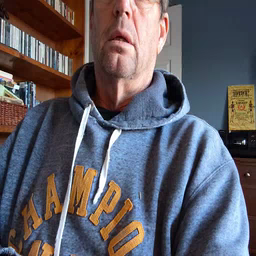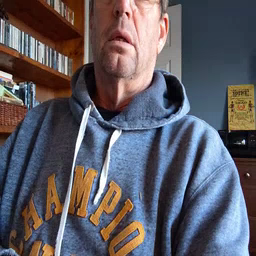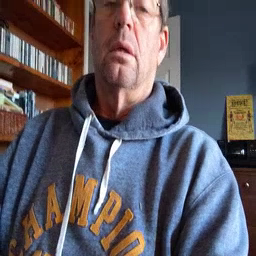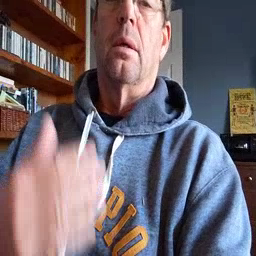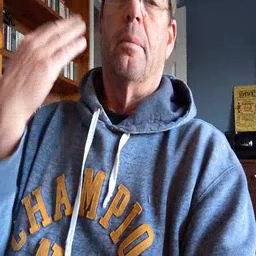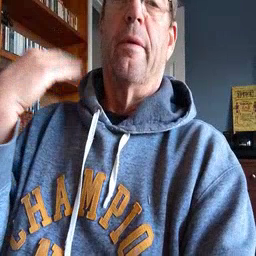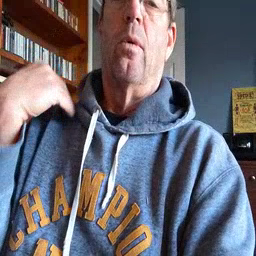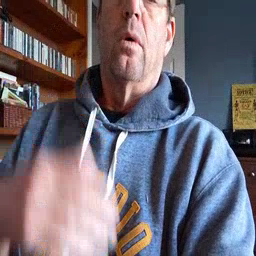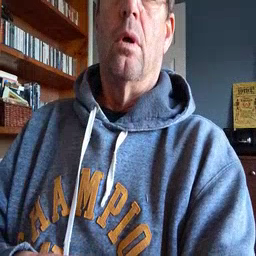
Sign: before